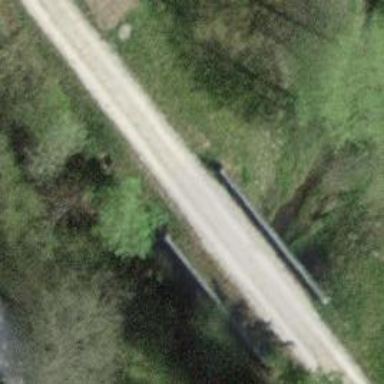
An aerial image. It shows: Gravel track on bridge with grade 2 tracktype.